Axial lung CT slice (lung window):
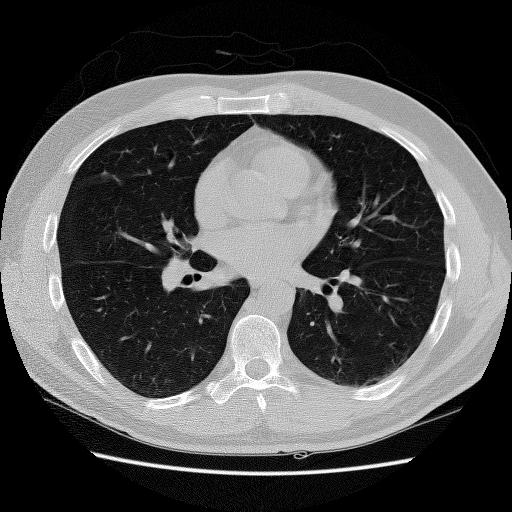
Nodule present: yes
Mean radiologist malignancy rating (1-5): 1.667